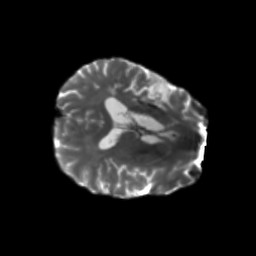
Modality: T2w
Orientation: axial
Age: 74
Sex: female
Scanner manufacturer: siemens
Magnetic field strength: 3 T
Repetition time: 5.25 s
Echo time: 0.08 s